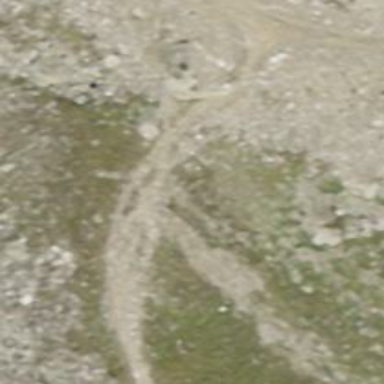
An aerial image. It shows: Gravel path with excellent trail visibility.